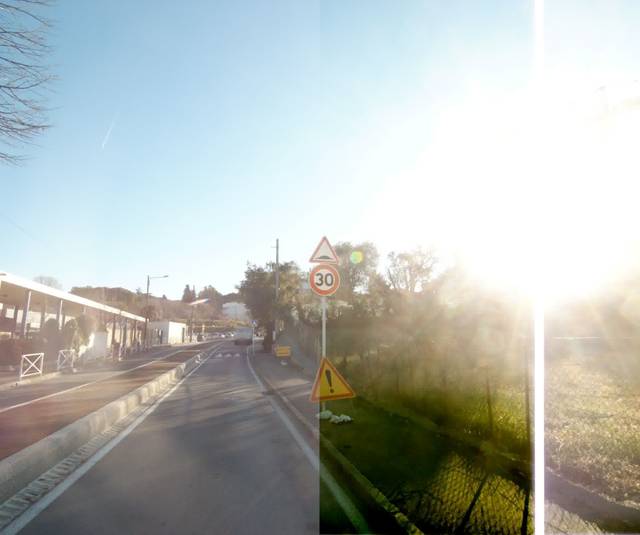
Region: France
Coordinates: 43.585, 7.102